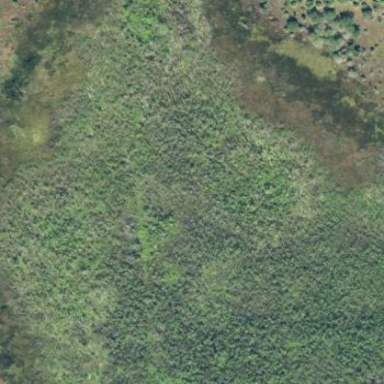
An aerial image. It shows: Wetland area characterized by wet meadow.